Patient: sex F, age 71
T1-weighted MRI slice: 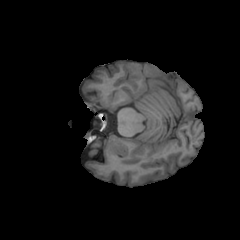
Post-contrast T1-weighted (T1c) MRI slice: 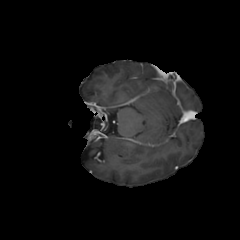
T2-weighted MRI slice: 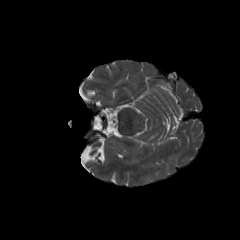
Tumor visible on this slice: no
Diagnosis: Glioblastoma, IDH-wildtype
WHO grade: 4